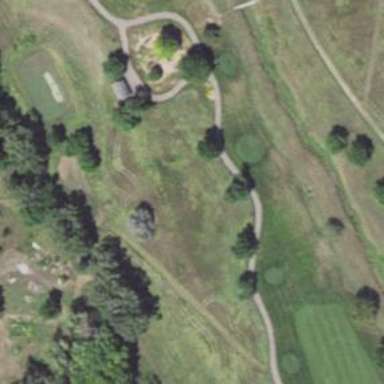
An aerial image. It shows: Service road designated as golf cart path.